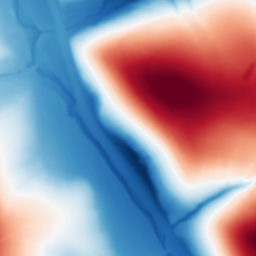
Category: multiscale
Decomposition family: dog
Decomposition parameters: sigma_low: 1
sigma_high: 100
Upsampling method: quadratic
Upsampling parameters: scale: 8
Upsampling scale: 8